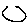
Label: moon